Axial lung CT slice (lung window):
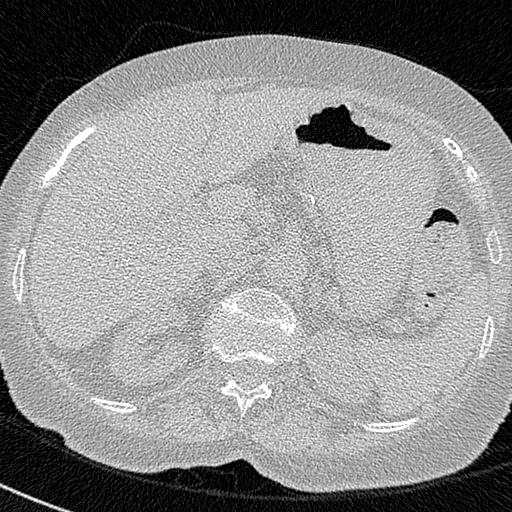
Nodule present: no